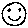
Label: smiley face